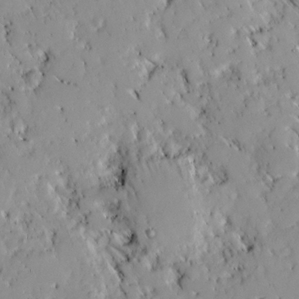
Label: non_frost